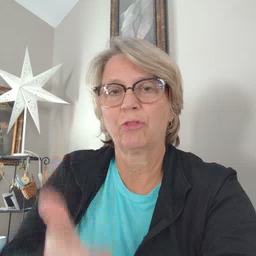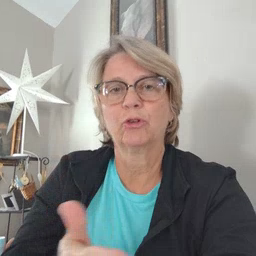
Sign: brother